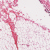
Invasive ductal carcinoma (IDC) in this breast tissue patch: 0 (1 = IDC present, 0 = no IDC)